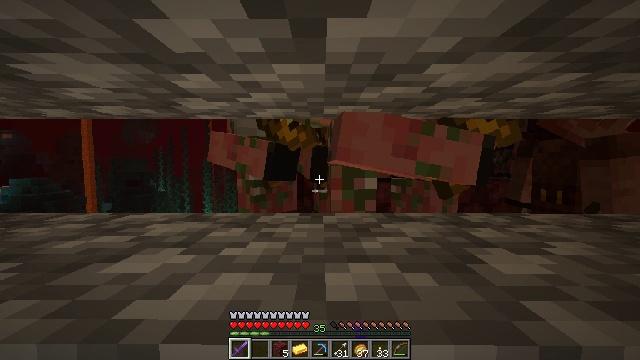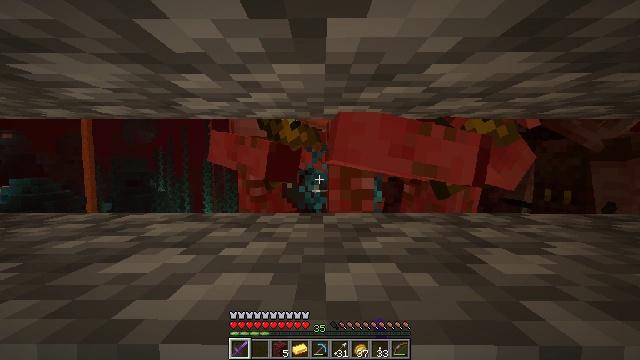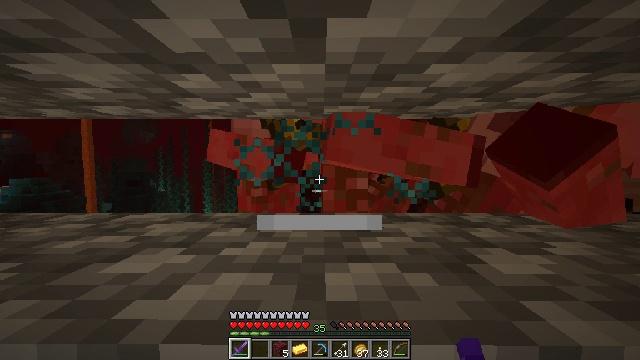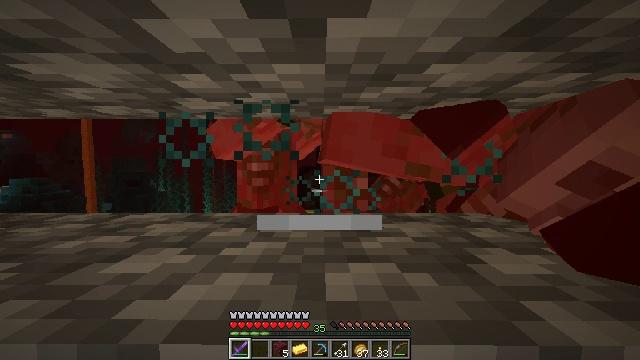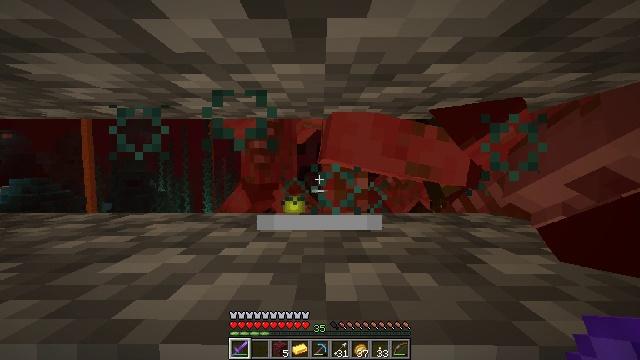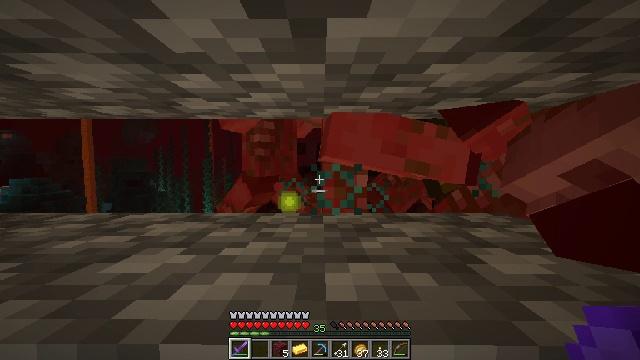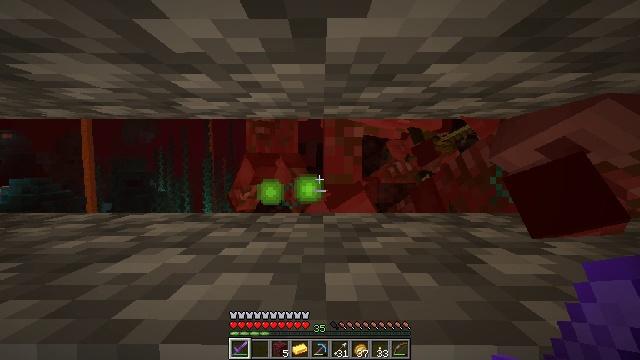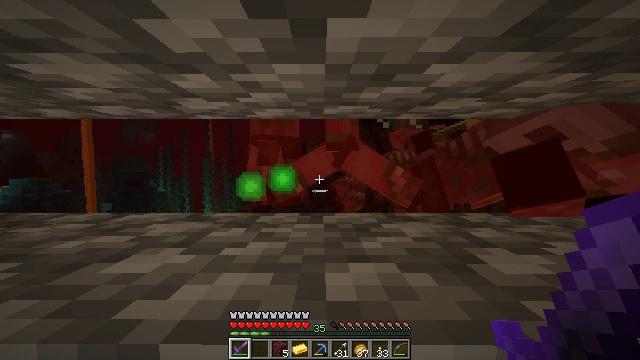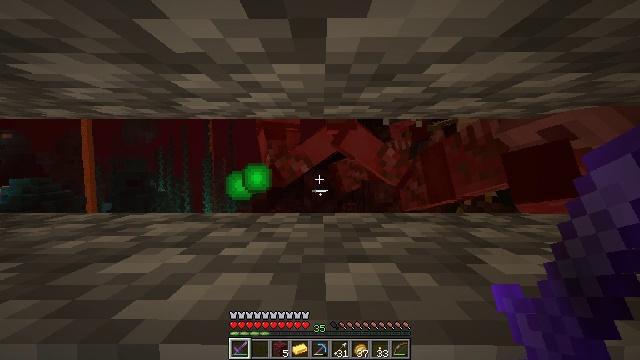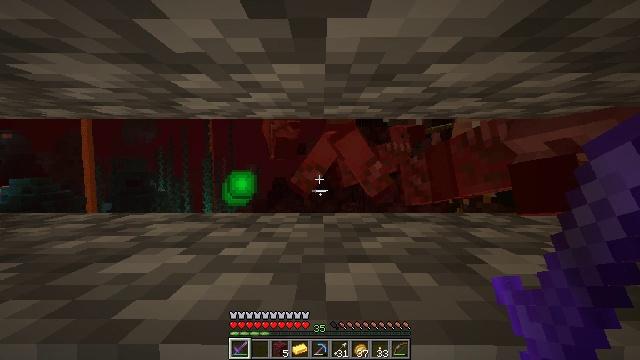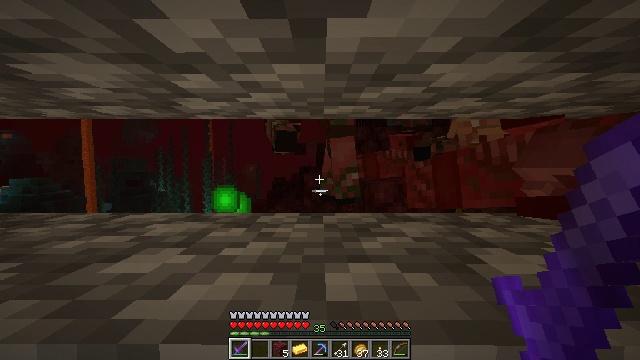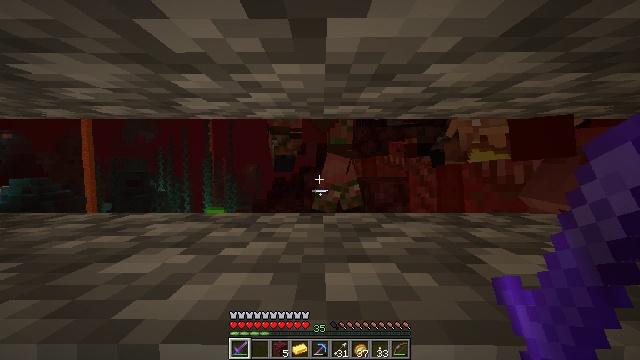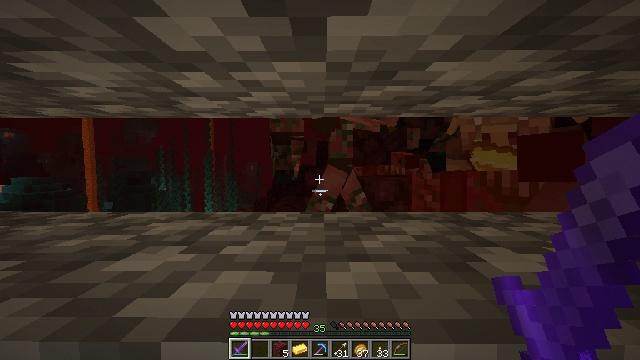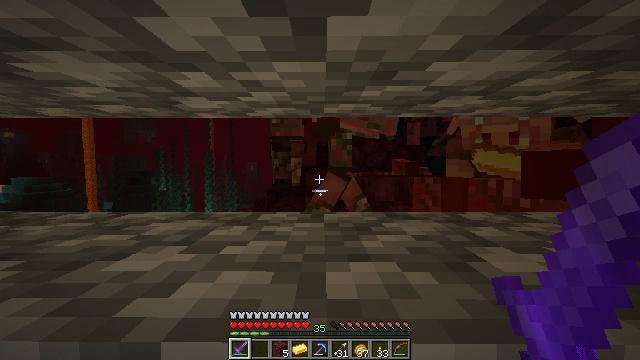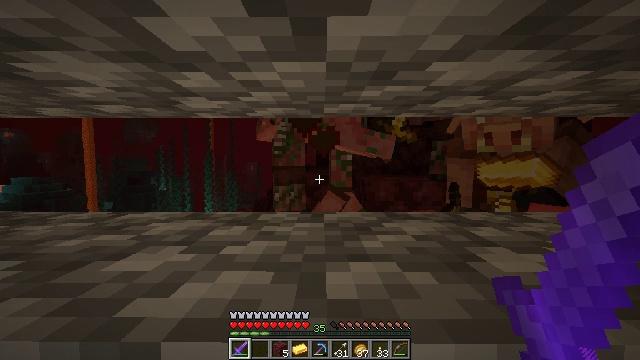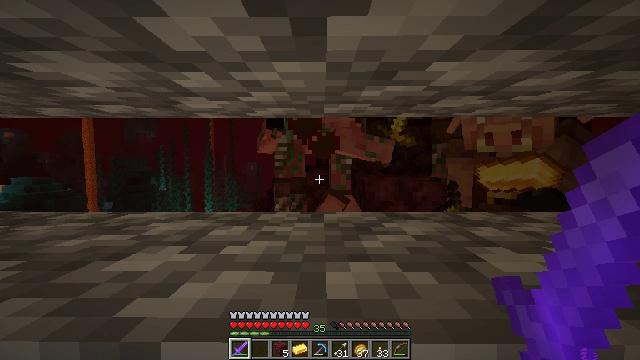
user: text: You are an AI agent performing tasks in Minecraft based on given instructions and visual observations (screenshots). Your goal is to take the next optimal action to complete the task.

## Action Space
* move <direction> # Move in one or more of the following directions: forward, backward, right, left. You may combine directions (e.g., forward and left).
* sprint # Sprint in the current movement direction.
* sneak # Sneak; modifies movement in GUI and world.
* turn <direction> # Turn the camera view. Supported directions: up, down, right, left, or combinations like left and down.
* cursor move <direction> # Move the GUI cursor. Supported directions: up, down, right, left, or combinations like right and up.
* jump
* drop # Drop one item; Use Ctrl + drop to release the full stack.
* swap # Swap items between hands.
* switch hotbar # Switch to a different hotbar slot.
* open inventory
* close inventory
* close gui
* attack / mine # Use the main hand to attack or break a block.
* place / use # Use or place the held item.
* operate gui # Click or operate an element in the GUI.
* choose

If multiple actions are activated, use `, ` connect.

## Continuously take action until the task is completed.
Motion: motion action
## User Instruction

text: Combat the zombified piglin.
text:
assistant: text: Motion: no_op
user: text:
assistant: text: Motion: no_op
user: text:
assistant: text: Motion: no_op
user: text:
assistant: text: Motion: no_op
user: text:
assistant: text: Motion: no_op
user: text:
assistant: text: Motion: no_op
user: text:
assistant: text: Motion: no_op
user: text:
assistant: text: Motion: no_op
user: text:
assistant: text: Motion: no_op
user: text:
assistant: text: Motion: no_op
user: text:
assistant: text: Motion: no_op
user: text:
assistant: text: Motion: no_op
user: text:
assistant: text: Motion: no_op
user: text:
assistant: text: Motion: no_op
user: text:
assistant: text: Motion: no_op
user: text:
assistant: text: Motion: no_op
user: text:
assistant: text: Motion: no_op
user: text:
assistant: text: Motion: no_op
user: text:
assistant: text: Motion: no_op
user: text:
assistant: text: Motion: no_op
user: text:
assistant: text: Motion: no_op
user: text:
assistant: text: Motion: no_op
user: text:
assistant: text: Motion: no_op
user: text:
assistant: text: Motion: no_op
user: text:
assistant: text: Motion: no_op
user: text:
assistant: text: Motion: turn right
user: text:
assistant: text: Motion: turn right and up
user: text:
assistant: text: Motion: turn right and up
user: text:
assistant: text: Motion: turn right
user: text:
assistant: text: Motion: turn right